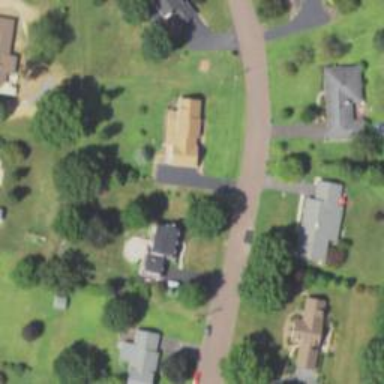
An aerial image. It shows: Residential road.